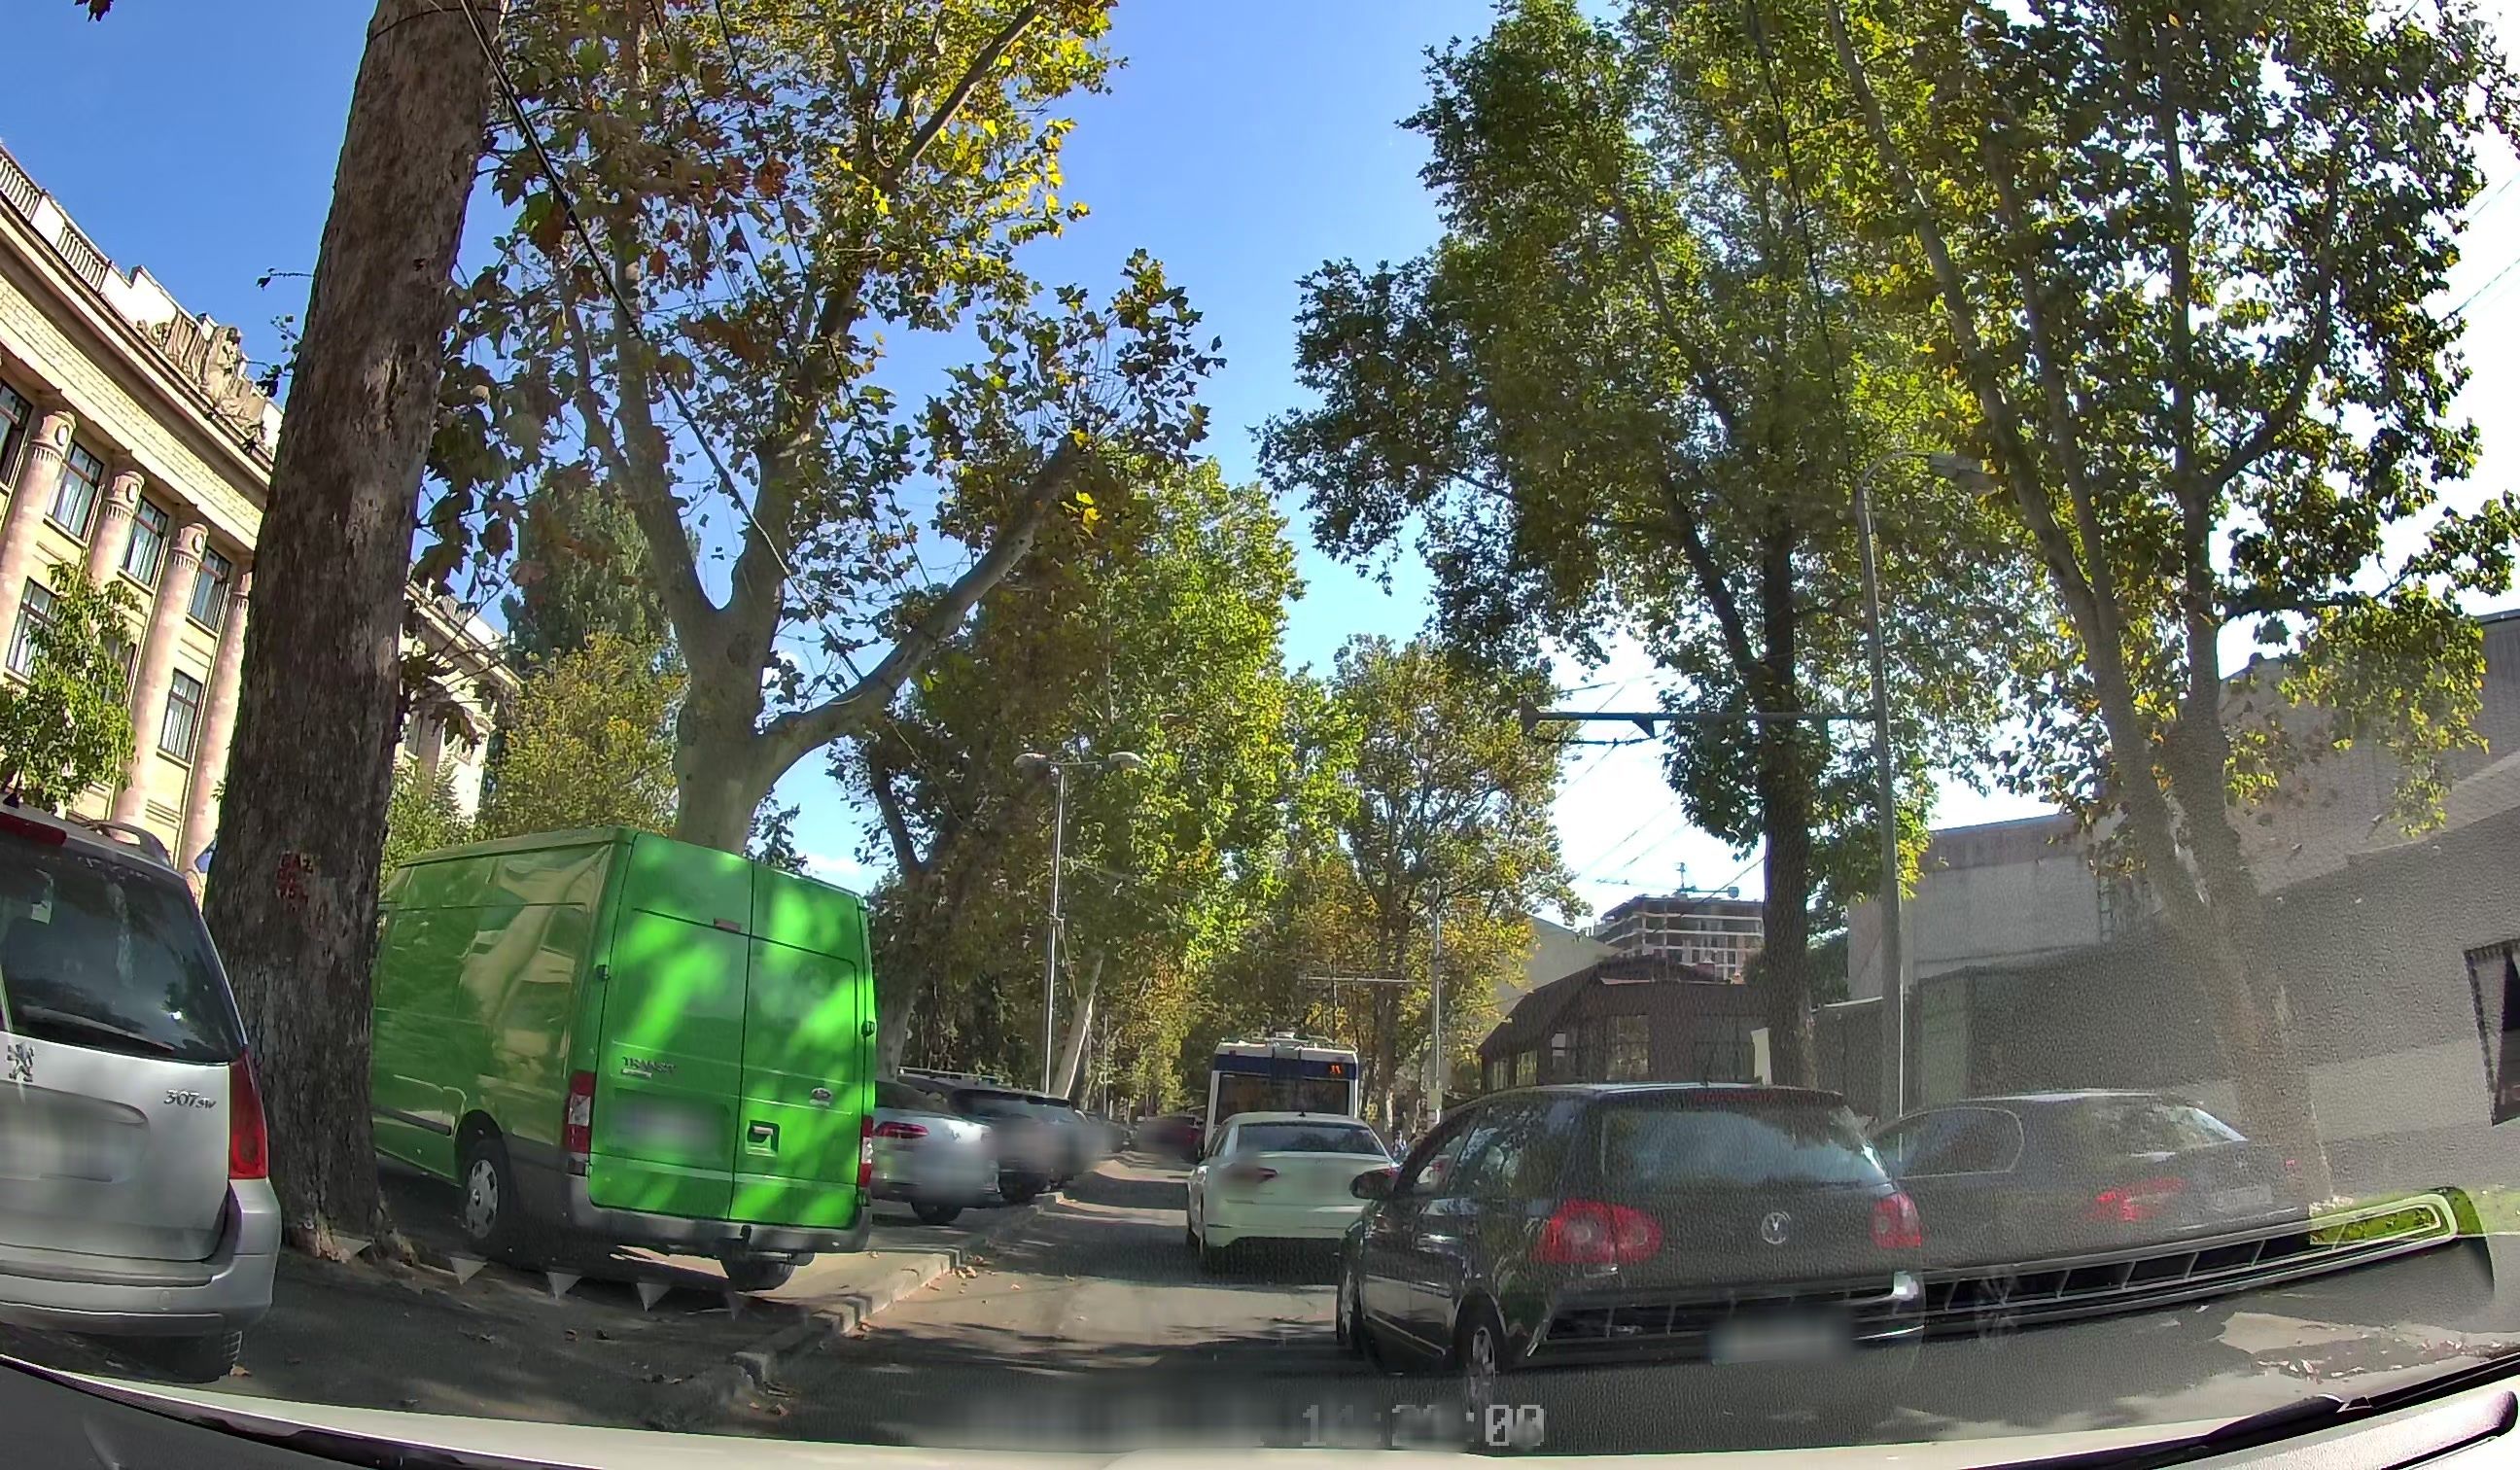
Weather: clear
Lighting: day
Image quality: good
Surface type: driving surface
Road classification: service
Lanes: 1
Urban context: urban centre
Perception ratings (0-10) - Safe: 2.61, Lively: 5.31, Beautiful: 4.45, Boring: 2.81, Depressing: 4.06, Wealthy: 8.97